Group 1:
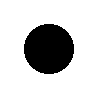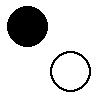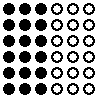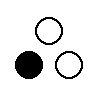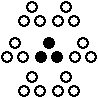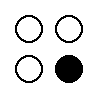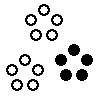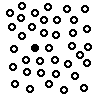
Group 2:
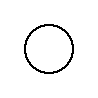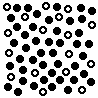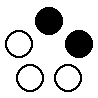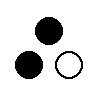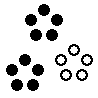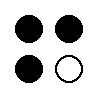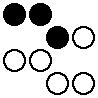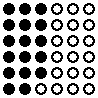
Rule separating the two groups: White is multiple of black vs. not so.
Concepts: fraction, percentage, ratio
Author: Aaron David Fairbanks